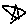
Label: star